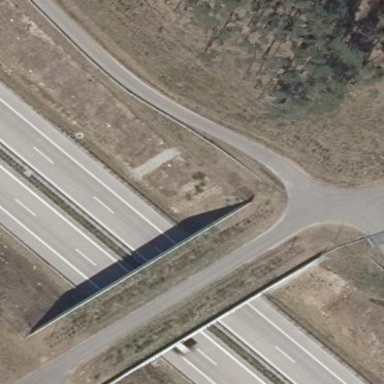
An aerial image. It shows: Bridge in grassy area designed as wildlife crossing.